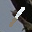
Label: 1